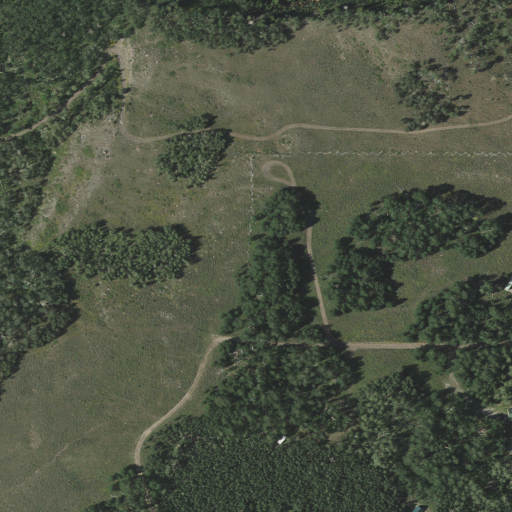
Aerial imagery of plain(s) in Utah named Third House Flat containing deciduous forest, shrub, mixed forest, evergreen forest, low intensity development, and open development